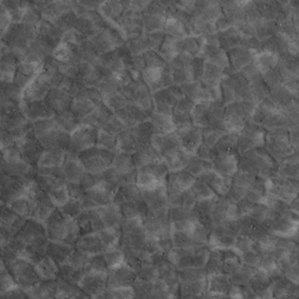
Label: non_frost